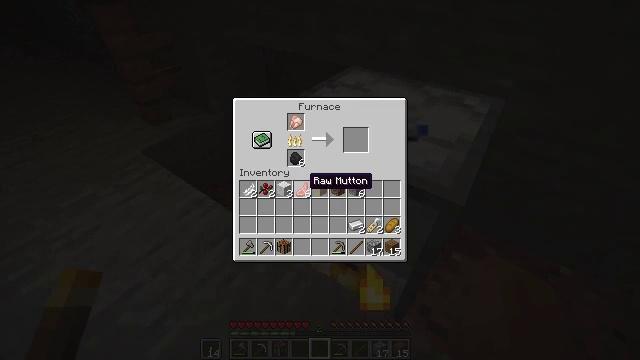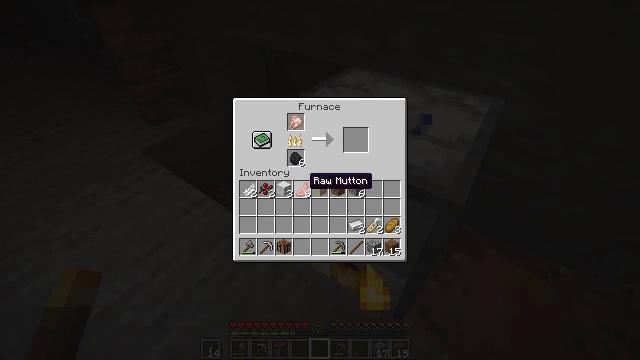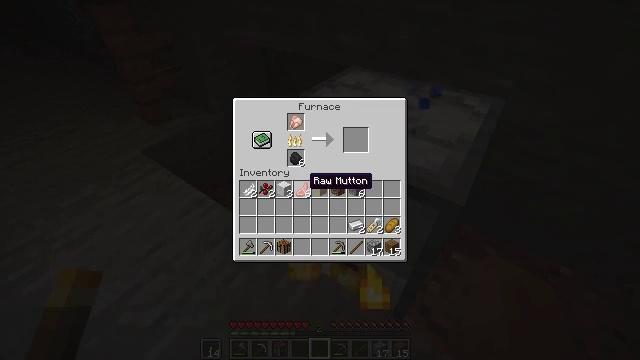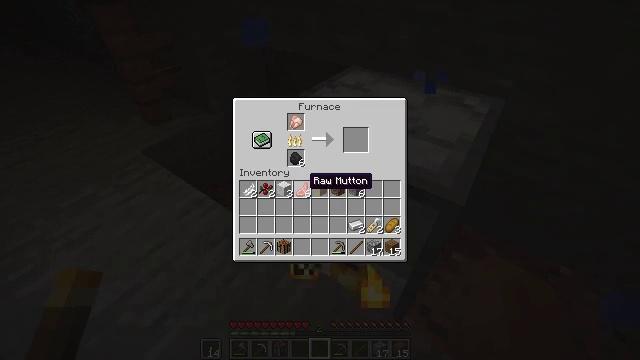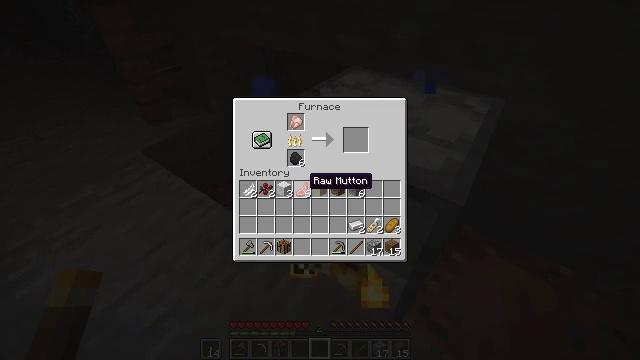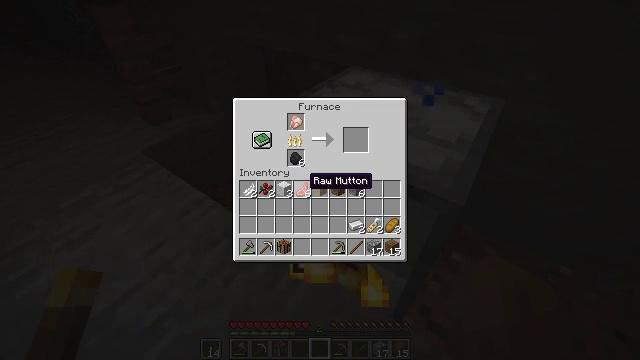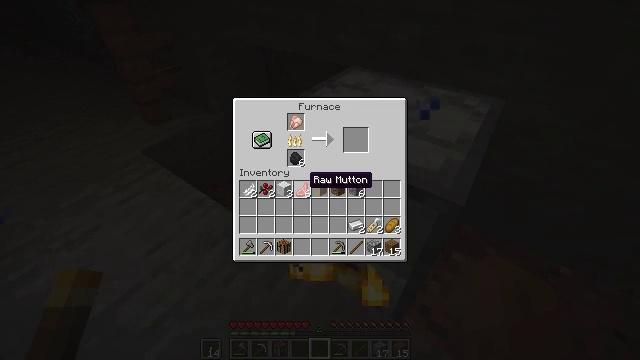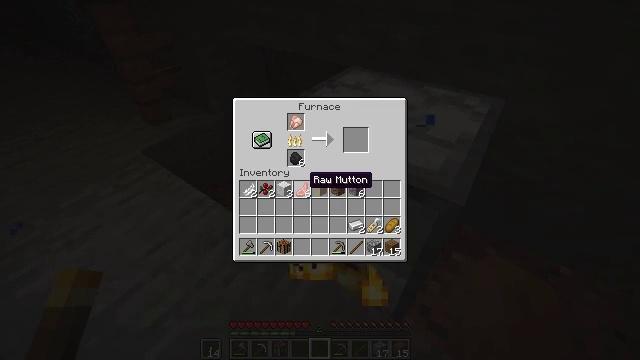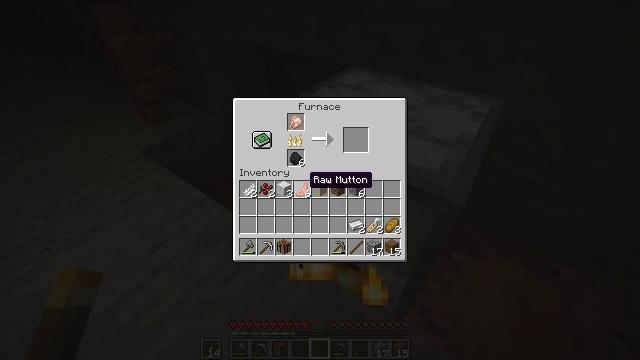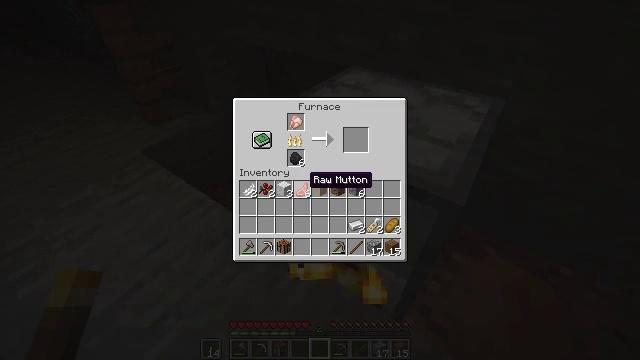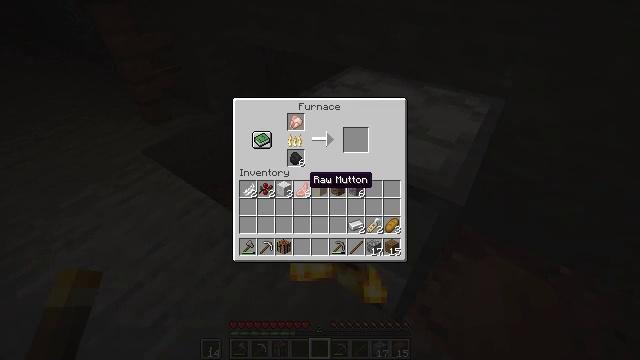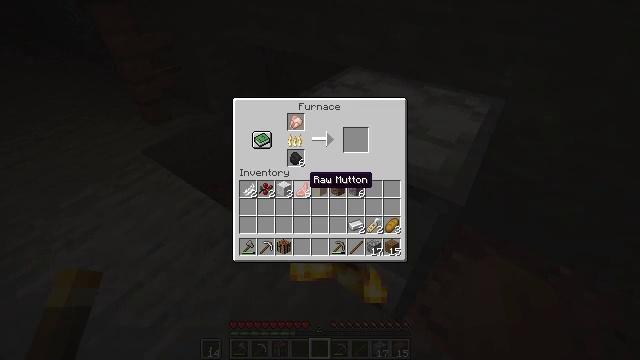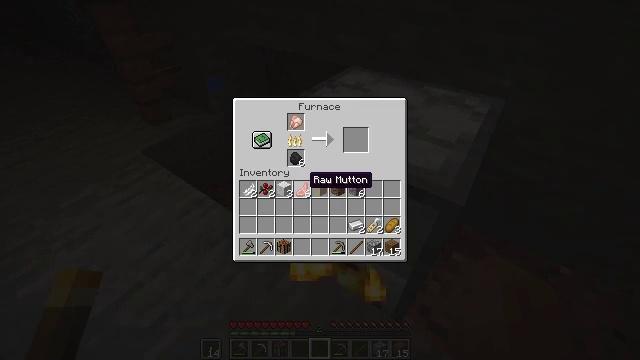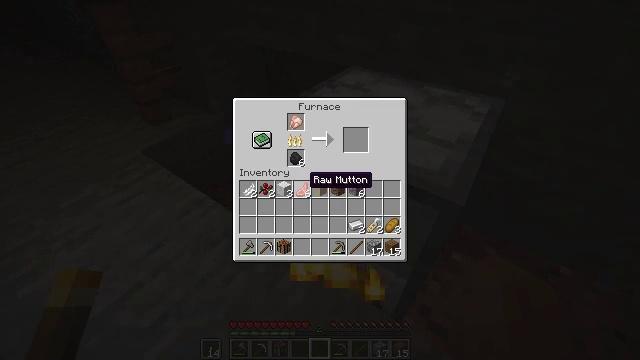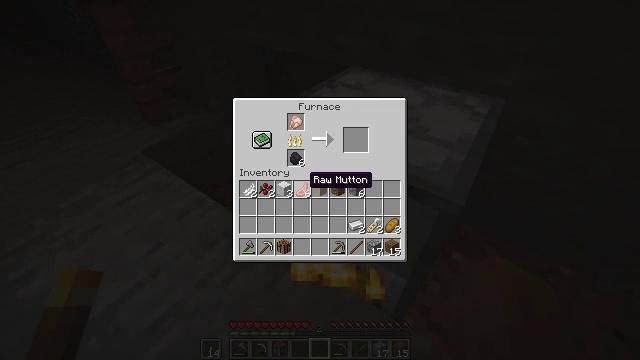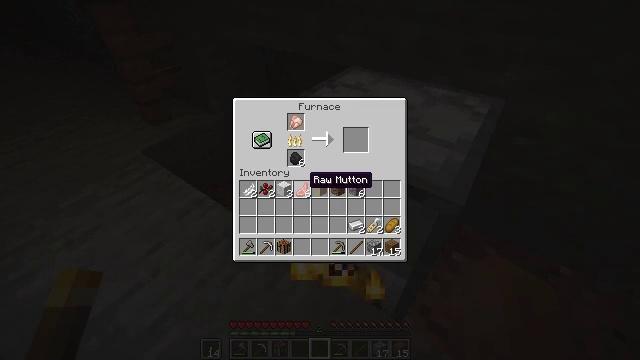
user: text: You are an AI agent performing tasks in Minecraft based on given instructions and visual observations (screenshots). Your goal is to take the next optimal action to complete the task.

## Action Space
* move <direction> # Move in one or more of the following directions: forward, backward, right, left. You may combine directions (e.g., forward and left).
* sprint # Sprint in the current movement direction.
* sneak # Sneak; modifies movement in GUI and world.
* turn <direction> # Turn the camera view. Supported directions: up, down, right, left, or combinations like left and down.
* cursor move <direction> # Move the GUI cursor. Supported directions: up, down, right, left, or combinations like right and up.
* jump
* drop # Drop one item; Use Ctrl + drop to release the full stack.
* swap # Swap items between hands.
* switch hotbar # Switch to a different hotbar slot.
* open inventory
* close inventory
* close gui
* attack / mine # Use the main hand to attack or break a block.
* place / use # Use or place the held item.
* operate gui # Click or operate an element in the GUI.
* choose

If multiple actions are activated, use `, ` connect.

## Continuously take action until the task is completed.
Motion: motion action
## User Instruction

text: Smelt raw chicken to get cooked chicken.
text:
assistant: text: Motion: sneak
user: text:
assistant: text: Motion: sneak
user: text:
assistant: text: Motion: sneak
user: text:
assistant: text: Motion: sneak
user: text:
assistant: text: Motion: sneak
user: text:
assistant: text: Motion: sneak
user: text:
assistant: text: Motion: sneak
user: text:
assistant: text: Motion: sneak
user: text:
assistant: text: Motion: sneak
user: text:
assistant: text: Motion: sneak
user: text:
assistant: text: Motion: sneak
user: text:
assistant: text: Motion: sneak
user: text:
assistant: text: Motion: sneak
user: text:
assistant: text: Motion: sneak
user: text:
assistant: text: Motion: sneak
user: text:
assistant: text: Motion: sneak
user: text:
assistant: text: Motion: sneak
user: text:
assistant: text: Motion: sneak
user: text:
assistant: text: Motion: sneak
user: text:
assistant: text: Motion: sneak
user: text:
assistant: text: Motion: sneak
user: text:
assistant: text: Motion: sneak
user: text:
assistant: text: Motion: sneak
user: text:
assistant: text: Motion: sneak
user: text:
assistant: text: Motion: sneak
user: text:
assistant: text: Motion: sneak
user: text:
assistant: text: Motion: sneak
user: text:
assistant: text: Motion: sneak
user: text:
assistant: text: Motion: sneak
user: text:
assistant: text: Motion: sneak